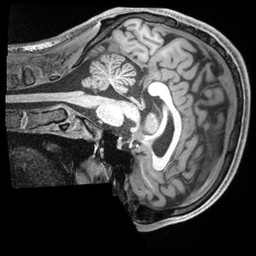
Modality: T1w
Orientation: sagittal
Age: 25
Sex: male
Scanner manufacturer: siemens
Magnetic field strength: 3 T
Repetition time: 2.4 s
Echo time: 0.00226 s